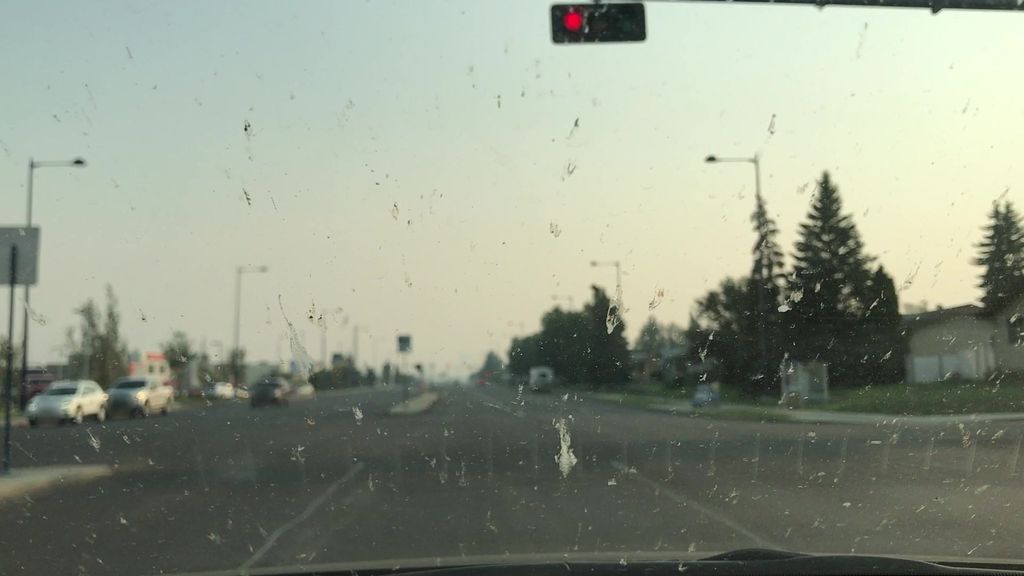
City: edmonton